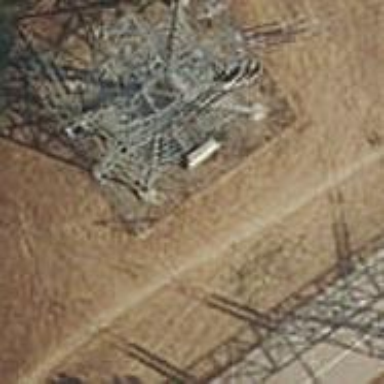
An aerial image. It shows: Three cables of power line.